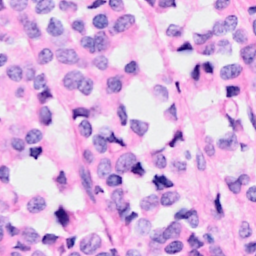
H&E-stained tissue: Breast